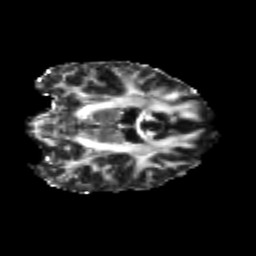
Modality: FA
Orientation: coronal
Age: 25
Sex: female
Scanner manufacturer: siemens
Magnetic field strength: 3 T
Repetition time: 3.5 s
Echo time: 0.104 s